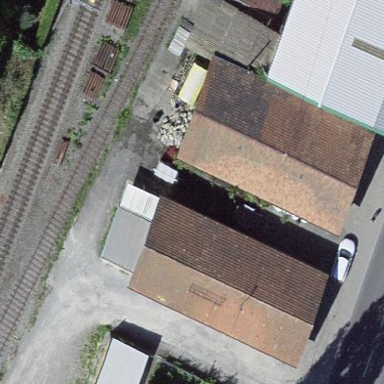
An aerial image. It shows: Barn.